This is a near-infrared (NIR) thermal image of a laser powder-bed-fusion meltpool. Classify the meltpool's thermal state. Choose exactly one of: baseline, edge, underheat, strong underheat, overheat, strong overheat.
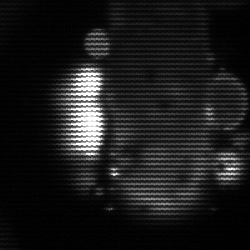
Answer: strong underheat